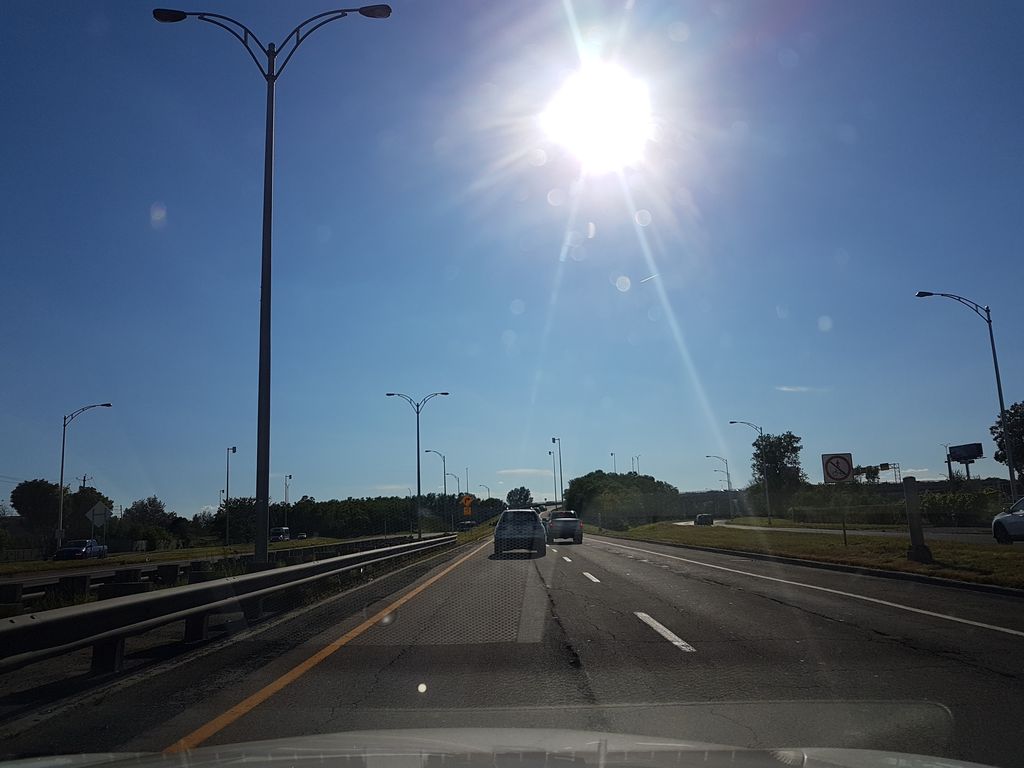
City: montreal